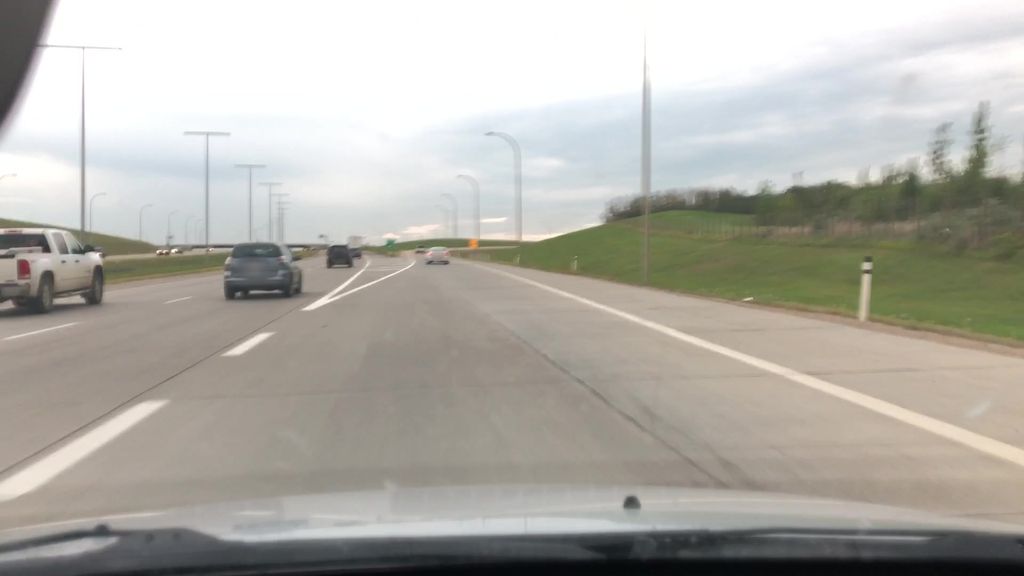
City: edmonton